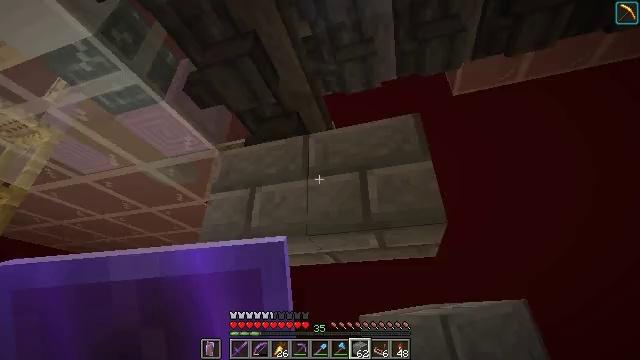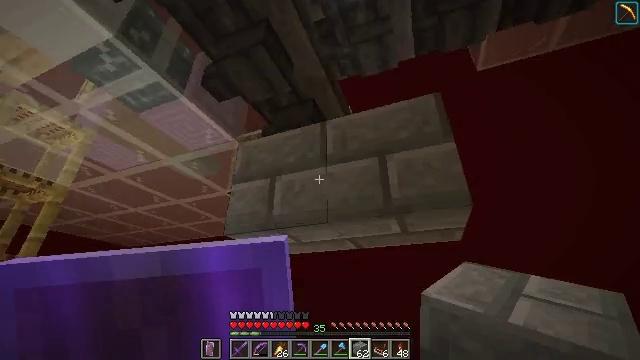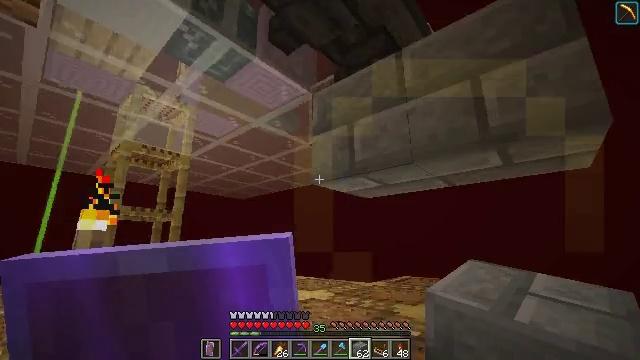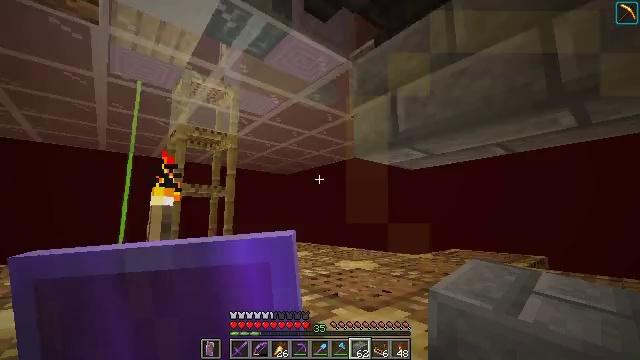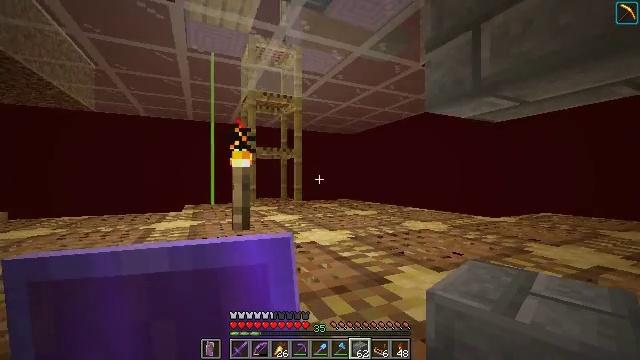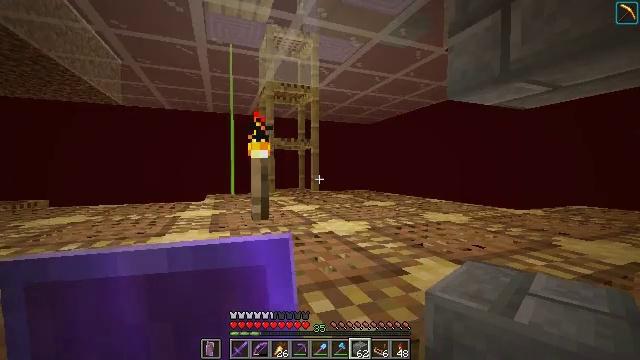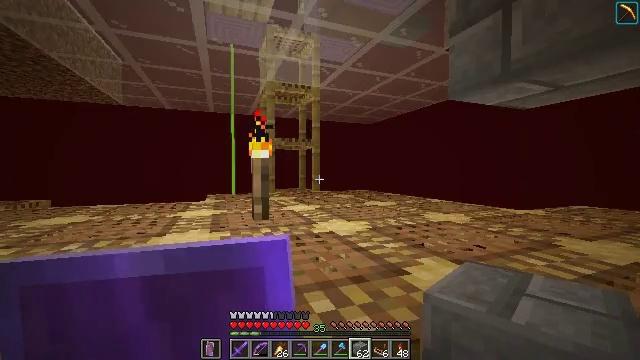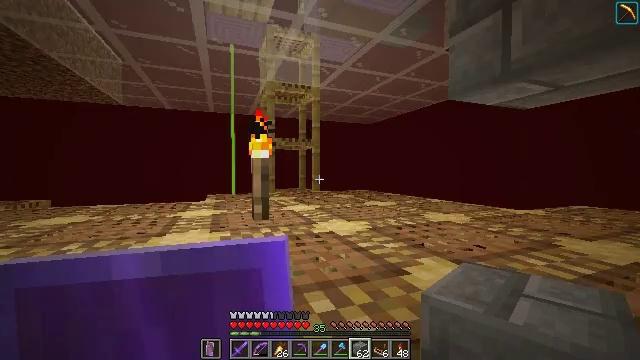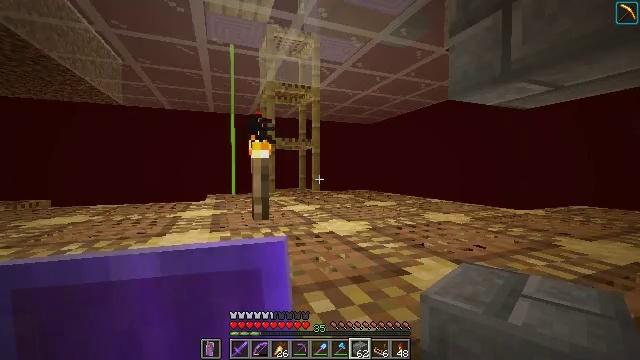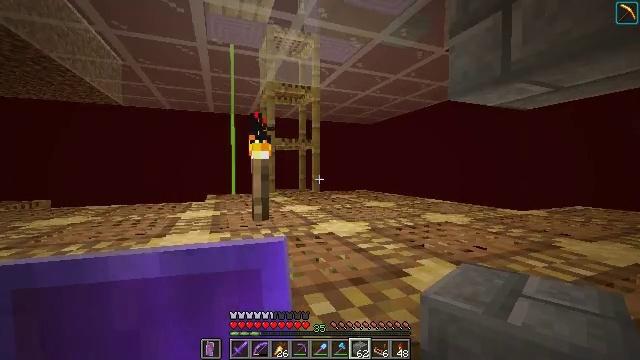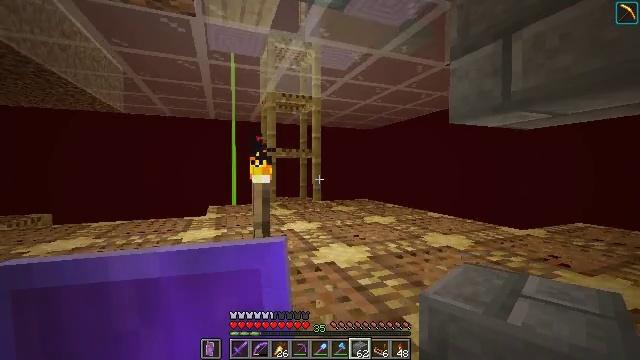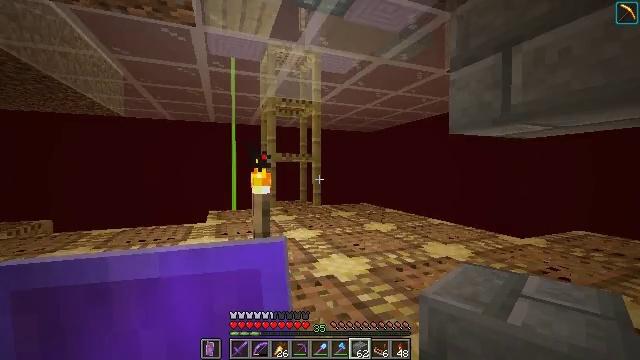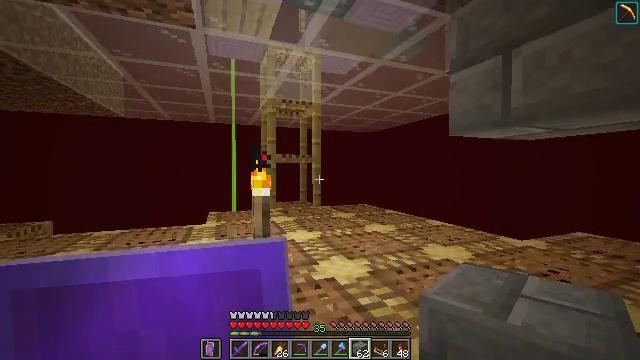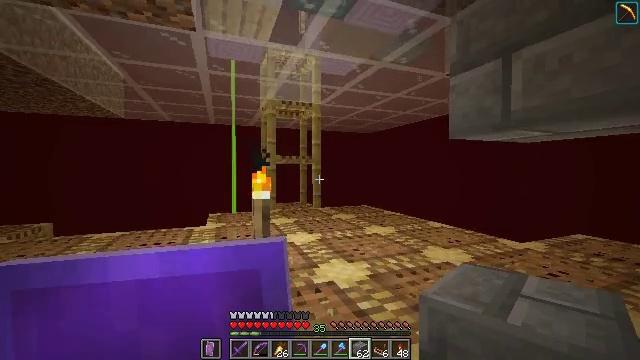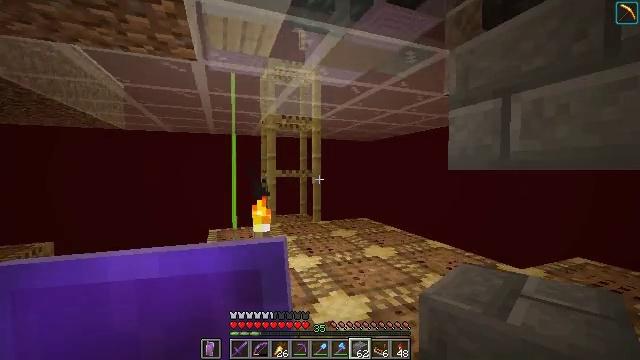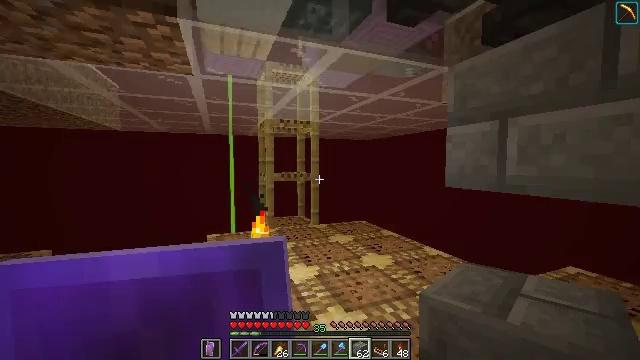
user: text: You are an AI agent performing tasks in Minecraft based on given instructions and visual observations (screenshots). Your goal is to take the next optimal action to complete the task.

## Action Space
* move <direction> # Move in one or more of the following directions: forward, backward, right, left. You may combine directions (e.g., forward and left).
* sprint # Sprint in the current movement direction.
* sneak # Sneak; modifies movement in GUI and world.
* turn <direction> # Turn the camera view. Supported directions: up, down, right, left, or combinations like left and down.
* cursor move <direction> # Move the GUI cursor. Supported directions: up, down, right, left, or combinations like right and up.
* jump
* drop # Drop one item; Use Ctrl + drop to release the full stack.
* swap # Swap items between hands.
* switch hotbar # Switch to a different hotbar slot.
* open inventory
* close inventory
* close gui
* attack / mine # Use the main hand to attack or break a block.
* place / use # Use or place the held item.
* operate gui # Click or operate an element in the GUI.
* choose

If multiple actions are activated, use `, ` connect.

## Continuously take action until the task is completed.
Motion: motion action
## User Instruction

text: Get stone bricks for construction purposes.
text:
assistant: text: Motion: sneak, turn left and down
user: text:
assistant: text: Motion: sneak, turn left and down
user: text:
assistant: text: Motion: sneak, turn left and down
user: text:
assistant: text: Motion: sneak, turn left and down
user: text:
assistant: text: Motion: sneak, turn left and down
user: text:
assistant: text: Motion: sneak
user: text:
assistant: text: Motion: sneak
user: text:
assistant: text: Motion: no_op
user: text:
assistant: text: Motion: no_op
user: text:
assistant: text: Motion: no_op
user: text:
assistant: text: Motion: no_op
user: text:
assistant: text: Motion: no_op
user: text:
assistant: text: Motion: no_op
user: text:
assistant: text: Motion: jump
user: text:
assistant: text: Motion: turn down, jump
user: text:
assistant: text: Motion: jump
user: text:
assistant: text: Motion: jump
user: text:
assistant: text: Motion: jump
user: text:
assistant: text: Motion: jump
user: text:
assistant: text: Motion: jump
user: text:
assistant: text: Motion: jump
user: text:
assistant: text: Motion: jump
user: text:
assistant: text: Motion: jump
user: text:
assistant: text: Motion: jump
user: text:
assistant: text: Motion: jump
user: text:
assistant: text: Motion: jump
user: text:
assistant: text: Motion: jump
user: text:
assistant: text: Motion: no_op
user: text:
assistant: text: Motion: no_op
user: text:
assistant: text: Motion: no_op